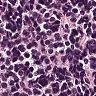
Metastatic tissue present: no